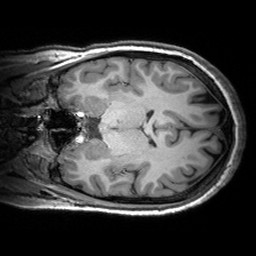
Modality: T1w
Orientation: coronal
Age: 30
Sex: female
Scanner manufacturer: siemens
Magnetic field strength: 3 T
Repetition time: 2.53 s
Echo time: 0.00299 s